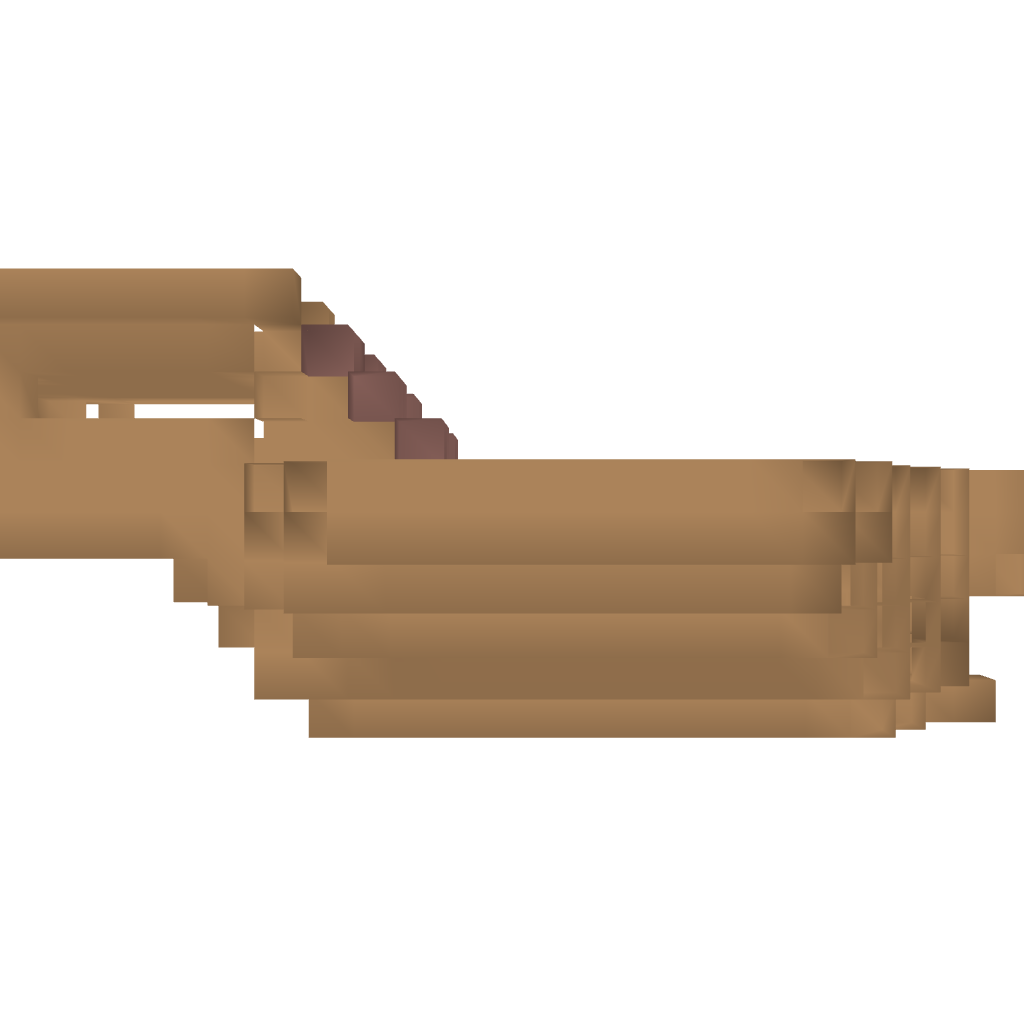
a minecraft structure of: Pirate Boat wooden 10 blocks high